Question: I'm relatively new to Bash scripting, and finally thought of something that would be a good introduction to it. I have a collection of sorting programs I'm trying to time. Like most tests, it's good to get a large sample size, but it's hard to do it consistently. I figured that automating the process with a Bash script would be a good way to do it, but I don't do much Bash.
The sorting programs are written in C++ and output how long it took for them to sort an array of 10000 integer values read in from a file. I'm using a few different methods to sort the array, including bubble sort, quick sort, and parallelized (Boost threads) quick sort. At the end of their execution a time is output to the console and execution is halted. What I'd like to do in the Bash script is...
'''
for 1 to 100:
./quicksortpar --this is the command to start the program
take time reading from output, place in collection
--when that's done
for 1 to 100 in the collection:
add each item in the collection to a running total
--when that's done
echo running total/ 100
'''
How would I go about accomplishing this in Bash? Is it possible?
EDIT:
Here's the current Zsh script I have from Tony D's guidance:

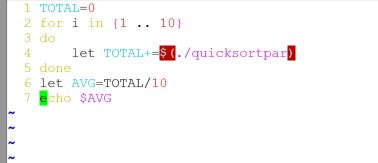
Answer: (Update: accidentally worked this out in zsh - doesn't work in bash)
'''
TOTAL=0
for ((i=1; i<=100; i++))
do
let TOTAL+=$(./quicksortpar)
done
let AVG=TOTAL/10
echo $AVG
'''